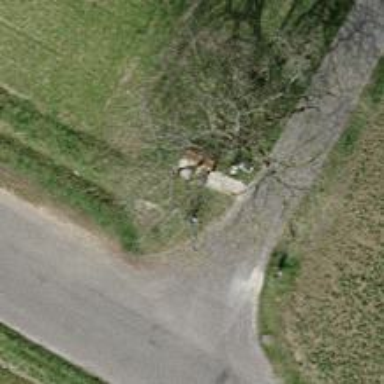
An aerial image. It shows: Bench.